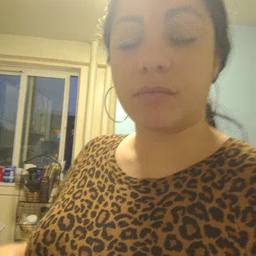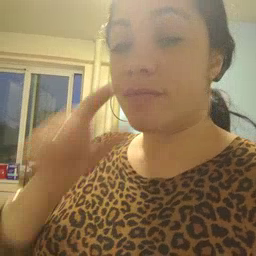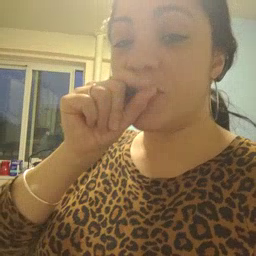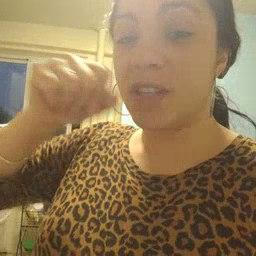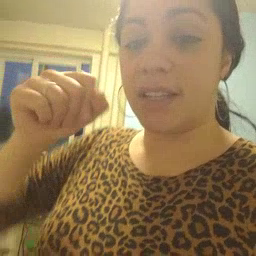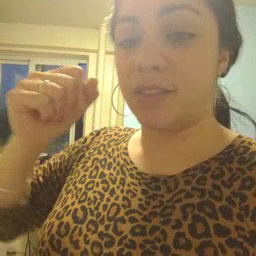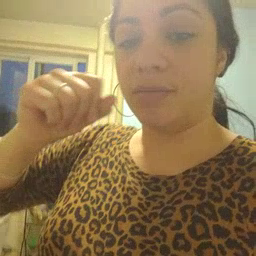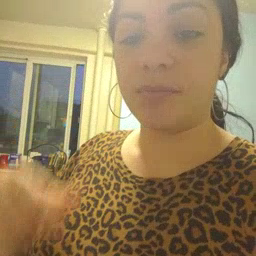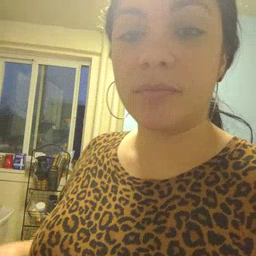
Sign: hen